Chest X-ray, PA view. Patient: 21 years old, sex F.
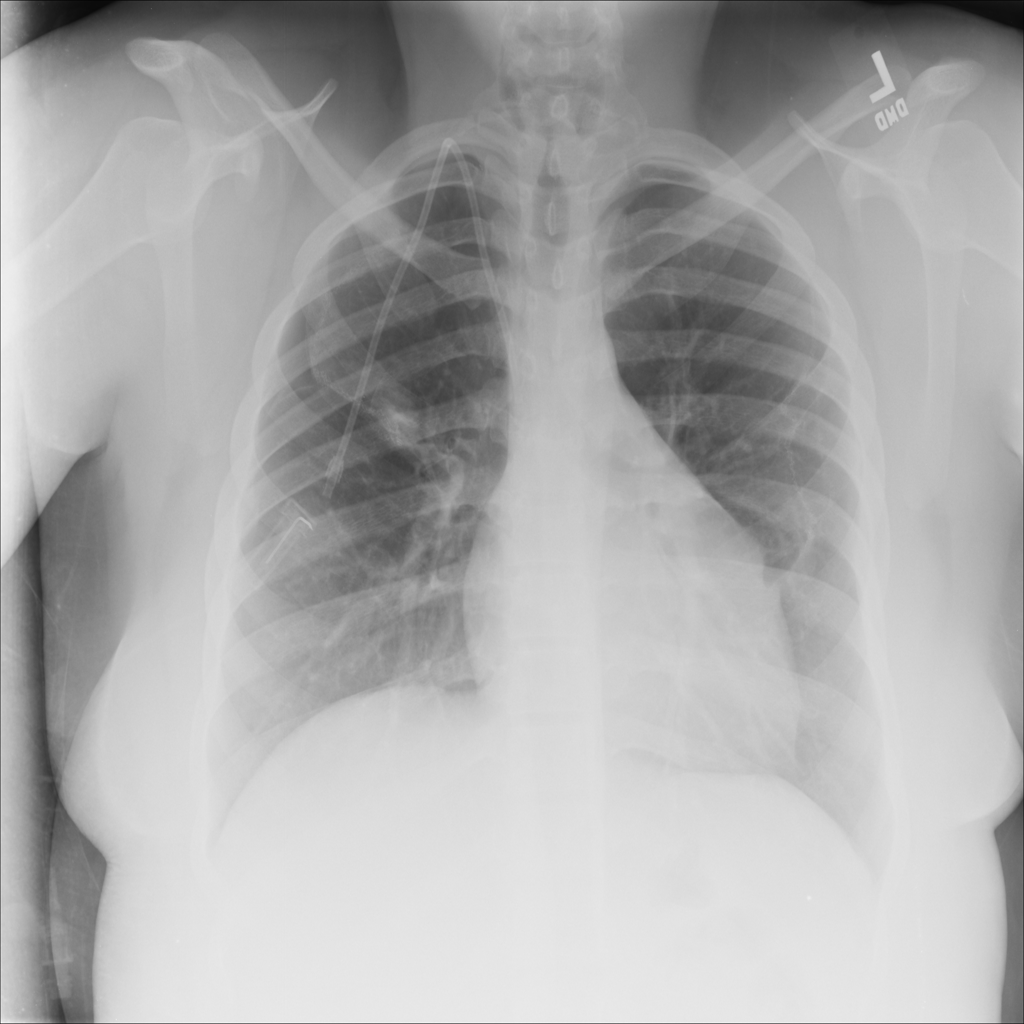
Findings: Infiltration